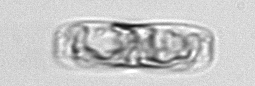
Label: pennate_morphotype1